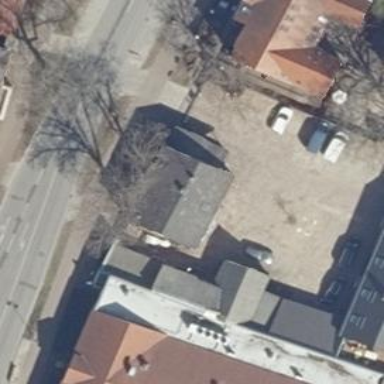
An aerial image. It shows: Detached building with gabled roof.